Field crop: maize
Growth stage: 2
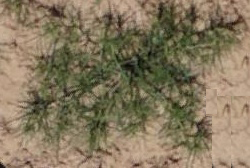
Species: salsola